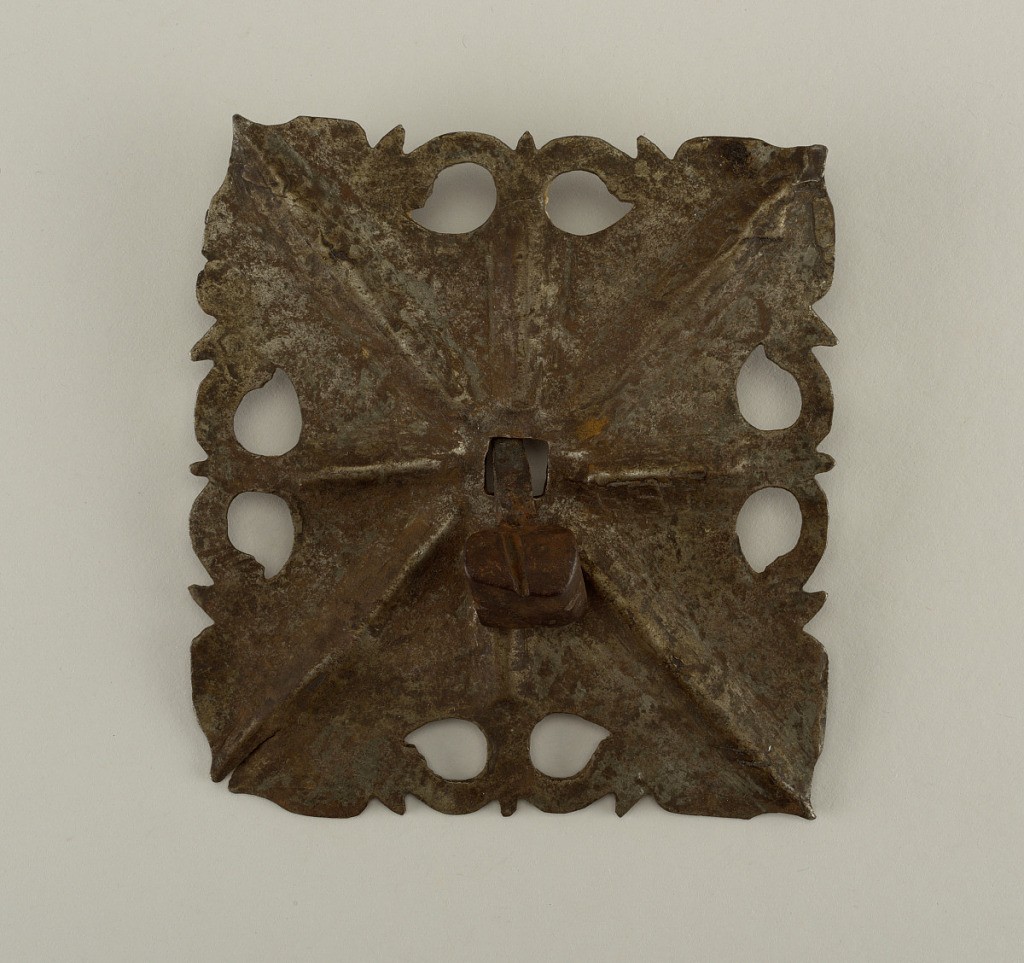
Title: Decorative door boss and nail
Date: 16th–17th century
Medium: Wrought iron
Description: Flat, square mount, pierced, shaped and embossed into a quadrant design derived from earlier leaf patterns. Notched square nail head on square shank.